Question: I have a 'ViewPager' controlling five 'Fragments'. When I swipe from 'Fragment' at index 1 to 'Fragment' at index 0, that I'd like to eliminate.
Currently, I'm not calling 'setOffscreenPageLimit()', so I know that 'Fragment' 0 is being held in memory by the 'ViewPager' while I'm on 'Fragment' 1 in its idle state, because the off screen page limit defaults to 1 (one on either side of the current 'Fragment').
Here's where it gets confusing. If I call 'setOffscreenPageLimit(4)' on my 'ViewPager', .
Therefore, I conclude that somehow, keeping 'Fragments' 2-4 in memory improves the animation from 'Fragment' 1 to 'Fragment' 0.
'Fragments''Fragment''Fragment'
I ran TraceView, using 'onPageScrollStateChanged(int state)' to determine when to start and stop the trace, as follows:
'''
@Override
public void onPageScrollStateChanged(int state) {
if (state == 1 && mViewPager.getCurrentItem() == 1) {
Debug.startMethodTracing("ViewPagerTesting", 100000000);
}
if (state == 0 && mViewPager.getCurrentItem() == 0) {
Debug.stopMethodTracing();
}
}
'''
It appears that the 'ViewPager''s accessibility methods are causing the UI thread to freeze. When I call 'setOffscreenPageLimit(4)' on the ViewPager, these accessibility methods are way down in the trace -- taking negligible time to finish.
What's causing the delay?

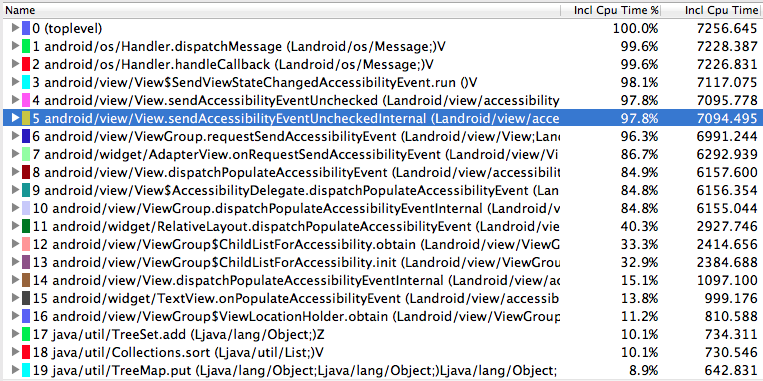
Answer: When you use the default implementation of 'setOffscreenPageLimit()' it is only loading the one fragment which is to the right of it. For eg. when you are on index 1, it has index 2 loaded in memory but not index 0, so swiping left will have to generate a new fragment from scratch. To test this theory you might want to use 'setOffscreenPageLimit(2)' and then try swiping index 1->0. This in no way is the optimal solution but will help clear out your doubts about the concept.